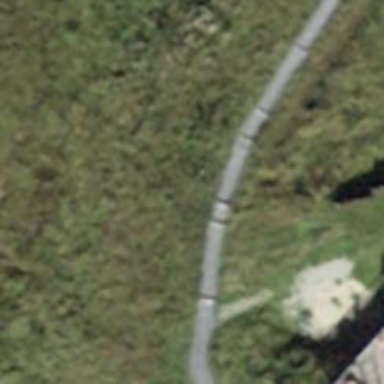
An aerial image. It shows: Unpaved steps.